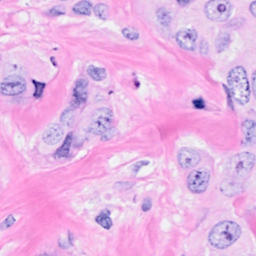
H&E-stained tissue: Breast